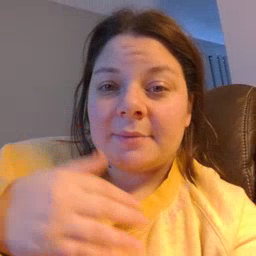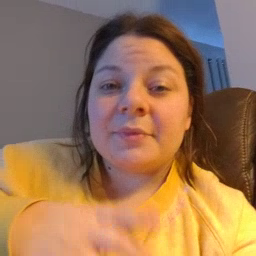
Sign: napkin